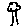
Label: tree